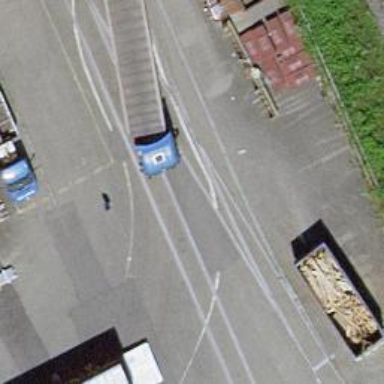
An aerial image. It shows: Level crossing along the railway.